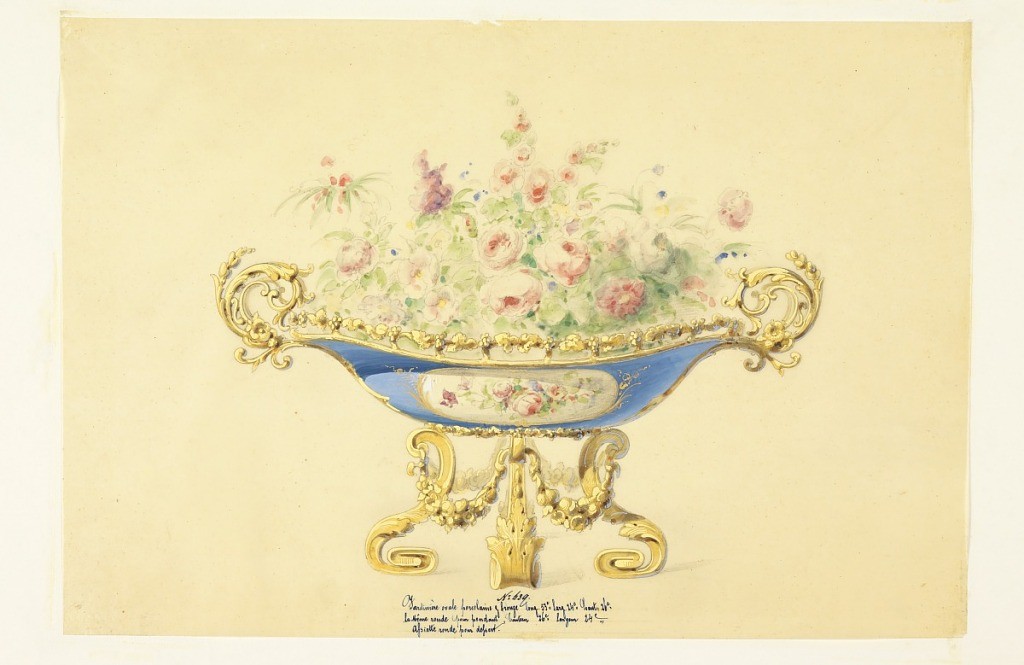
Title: Design for a Jardiniere
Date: ca. 1855
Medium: Graphite, brush and ink, watercolor, gouache, gold paint on tracing paper, laid down
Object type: Drawing
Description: The body of the jardiniere is of blue porcelain, with a central field containing a spray of roses against a light background, within a narrow gold frame.  Mounted on a bronze base, composed of scroll legs joined by swags. Bronze handles and enframements.  Flowers in the jardiniere.